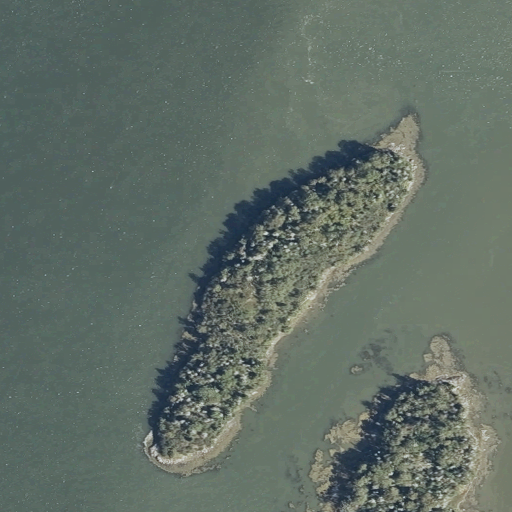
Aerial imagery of island in Maine named Hemlock Island containing open water, herbaceous wetlands, mixed forest, and evergreen forest